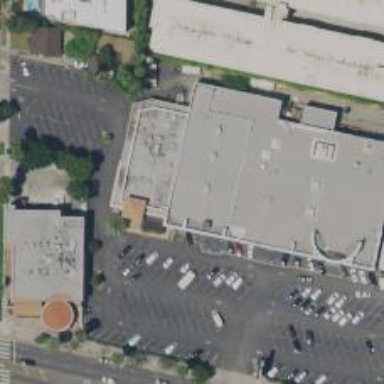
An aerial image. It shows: Pharmacy providing healthcare services.